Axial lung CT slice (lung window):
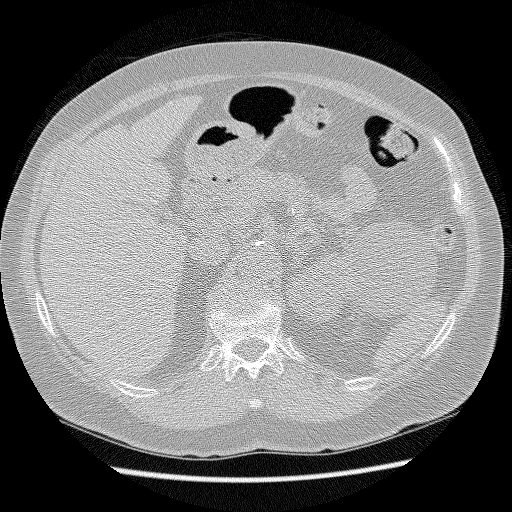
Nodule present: no